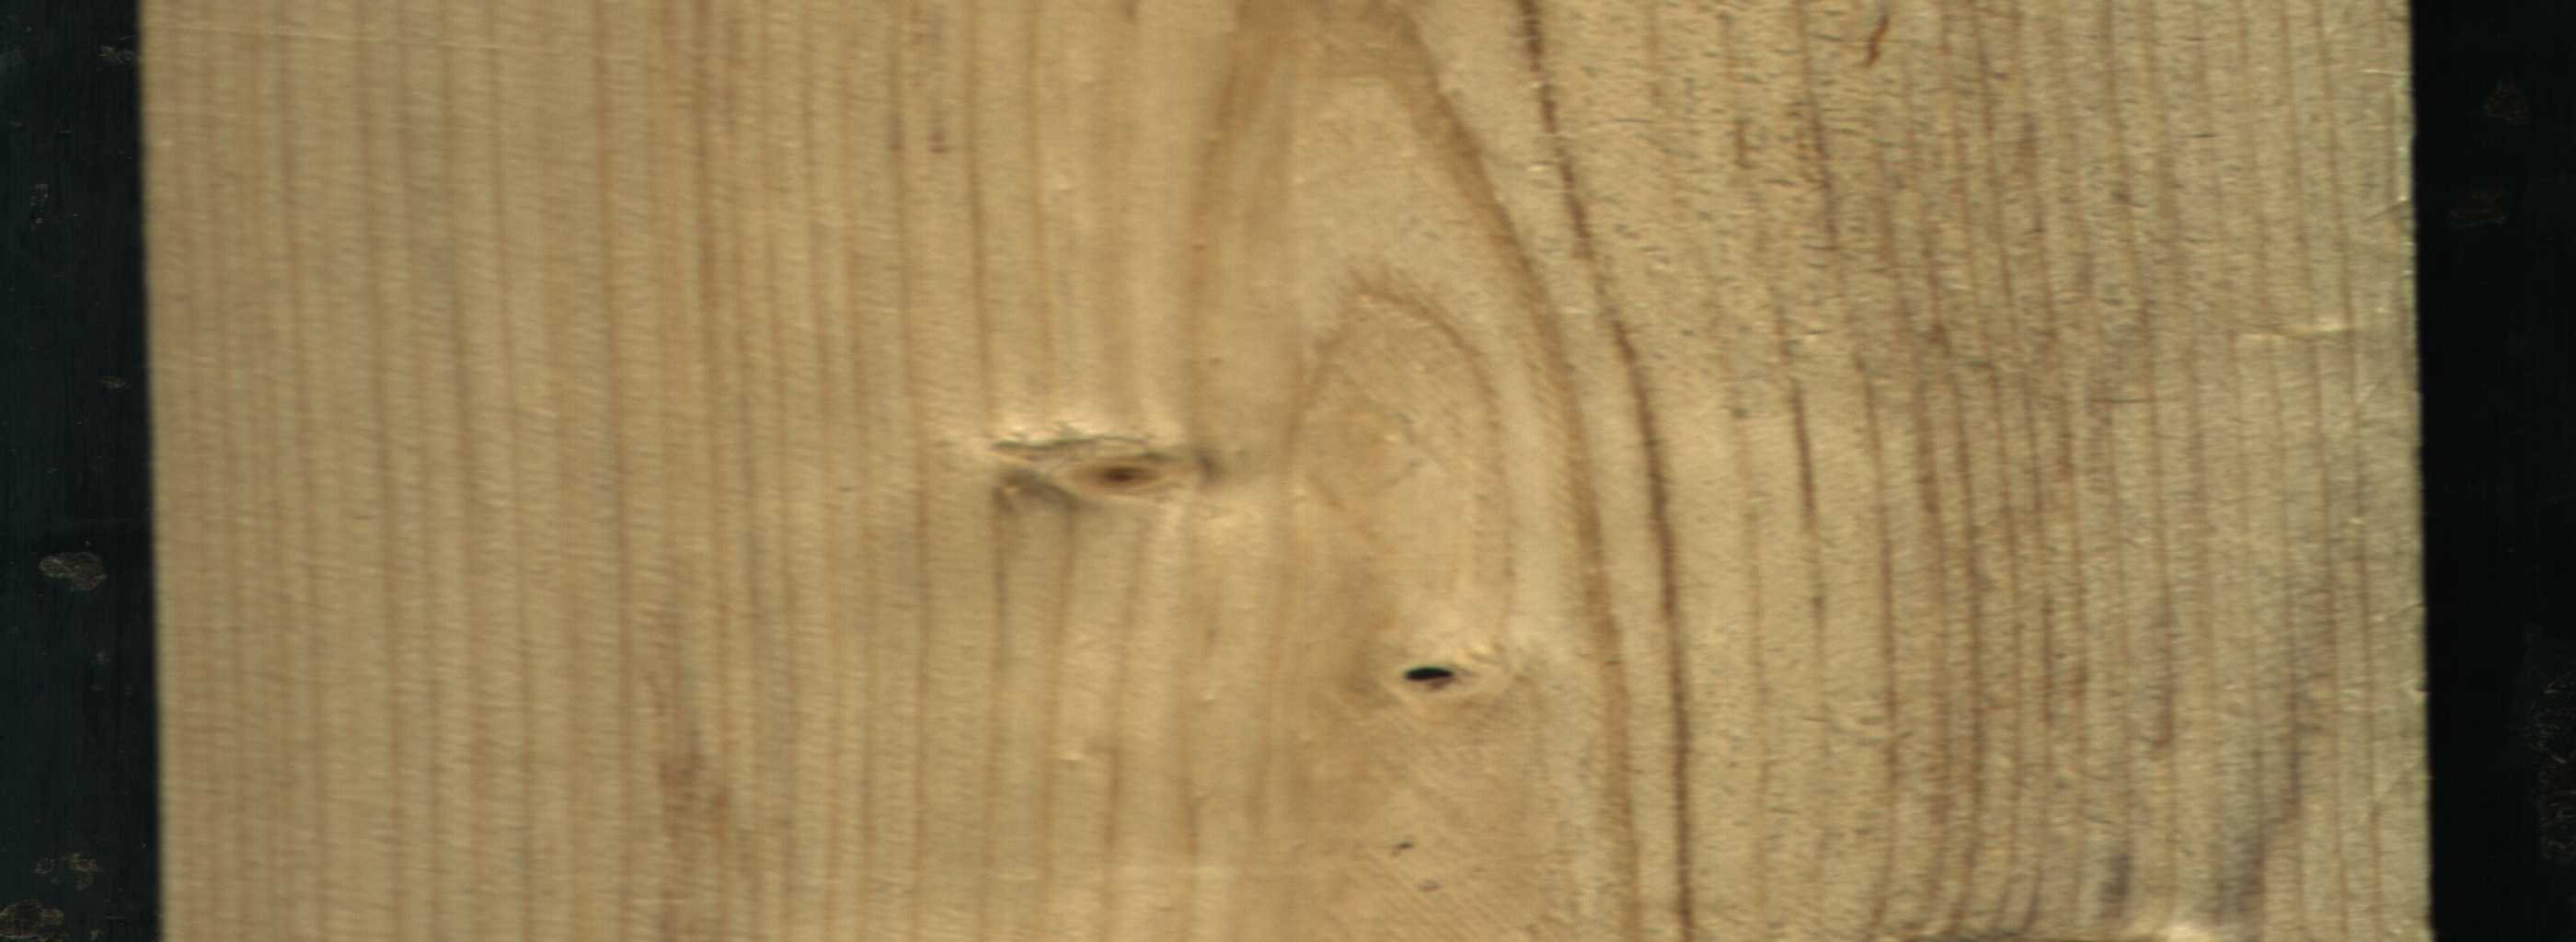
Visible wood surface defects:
Dead_Knot
Live_Knot